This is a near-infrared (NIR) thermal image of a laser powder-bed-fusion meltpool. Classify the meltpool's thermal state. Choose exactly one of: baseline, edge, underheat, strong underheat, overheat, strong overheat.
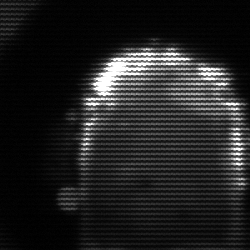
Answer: baseline